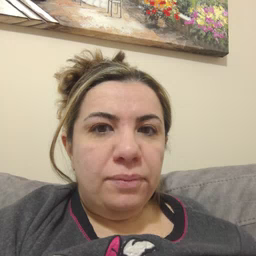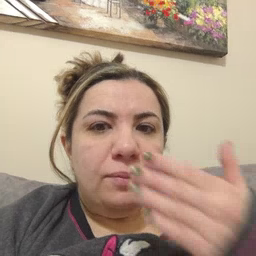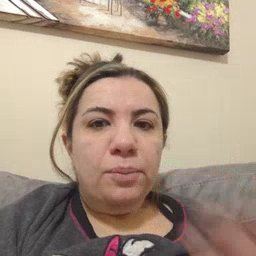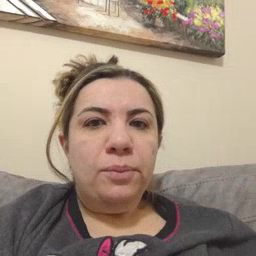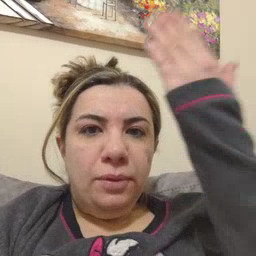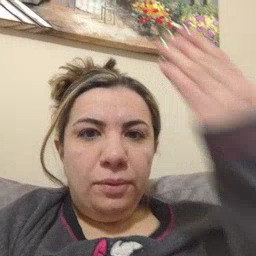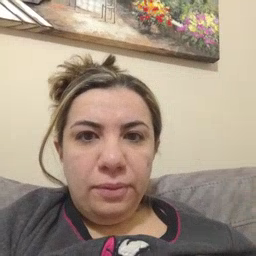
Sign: morning